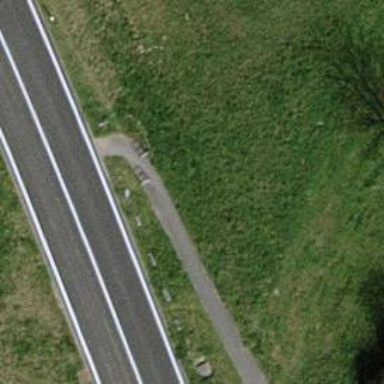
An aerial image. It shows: Cycle barrier.